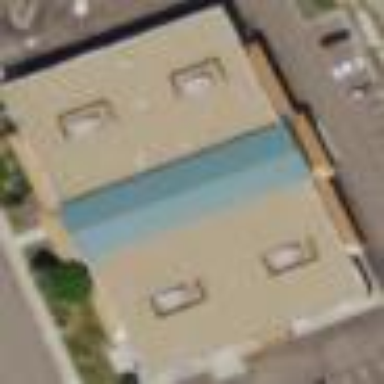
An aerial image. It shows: Retail building.